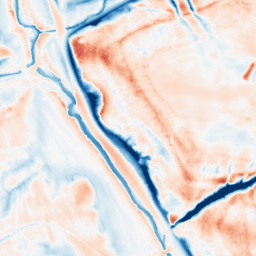
Category: trend_removal
Decomposition family: local_polynomial
Decomposition parameters: window_size: 31
degree: 3
Upsampling method: bilinear
Upsampling parameters: scale: 8
Upsampling scale: 8